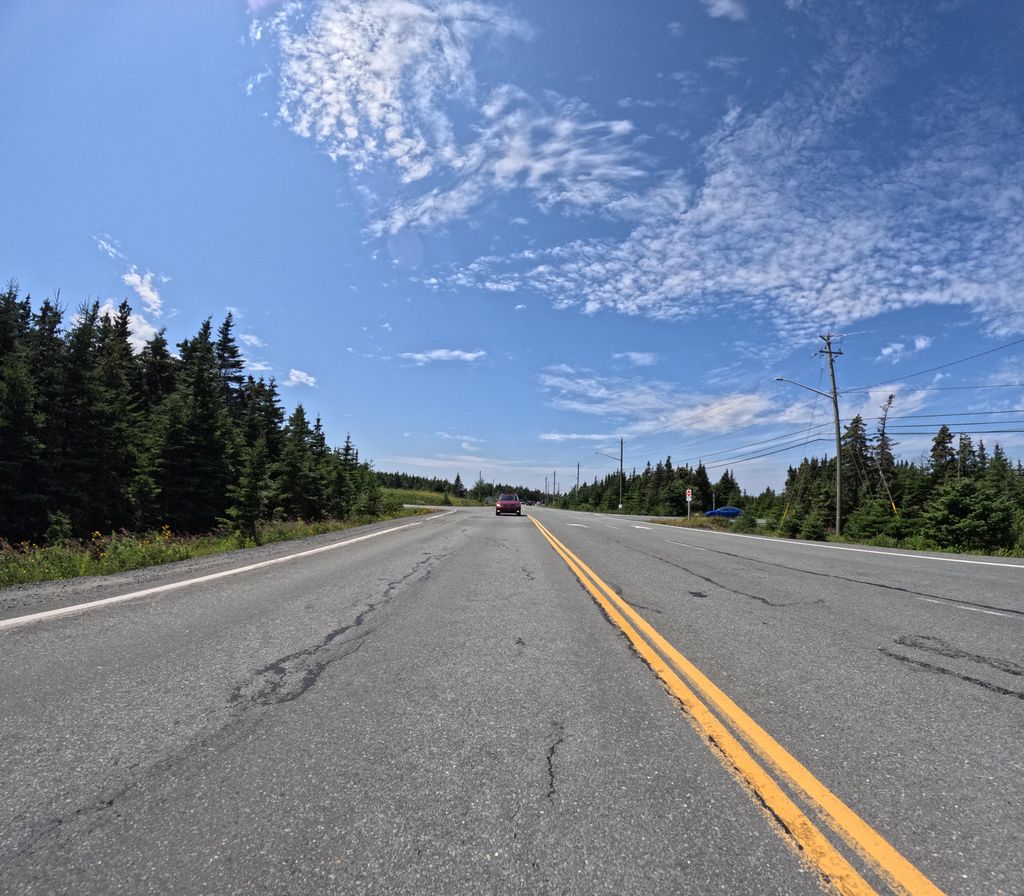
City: st_johns